Question: I am trying to do something as "trivial" as this in CSS with bootstrap but I am having no luck. Can anyone help me out with how to add an icon with a background right beside my form button?

'''
<form>
<button type="submit" class="btn btn-primary">COOL BUTTON
</button>
</form>
'''
<URL>
Thanks!
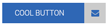
Answer: You can use any image or icon for that, but if you use <URL> for example, you can do it like that:
'''
<form>
<button type="submit" class="btn btn-primary">
COOL BUTTON
<span class="glyphicon glyphicon-search"></span>
</button>
</form>
'''
<URL>